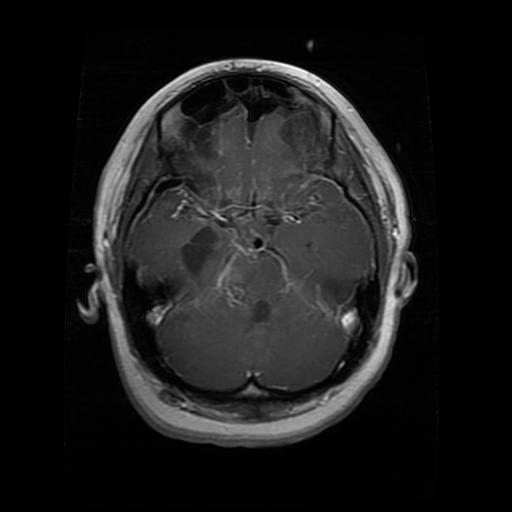
Label: glioma